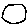
Label: moon